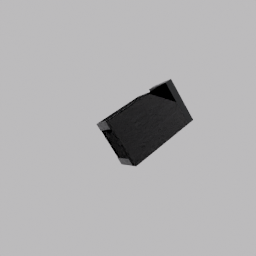
Label: furniture